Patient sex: F
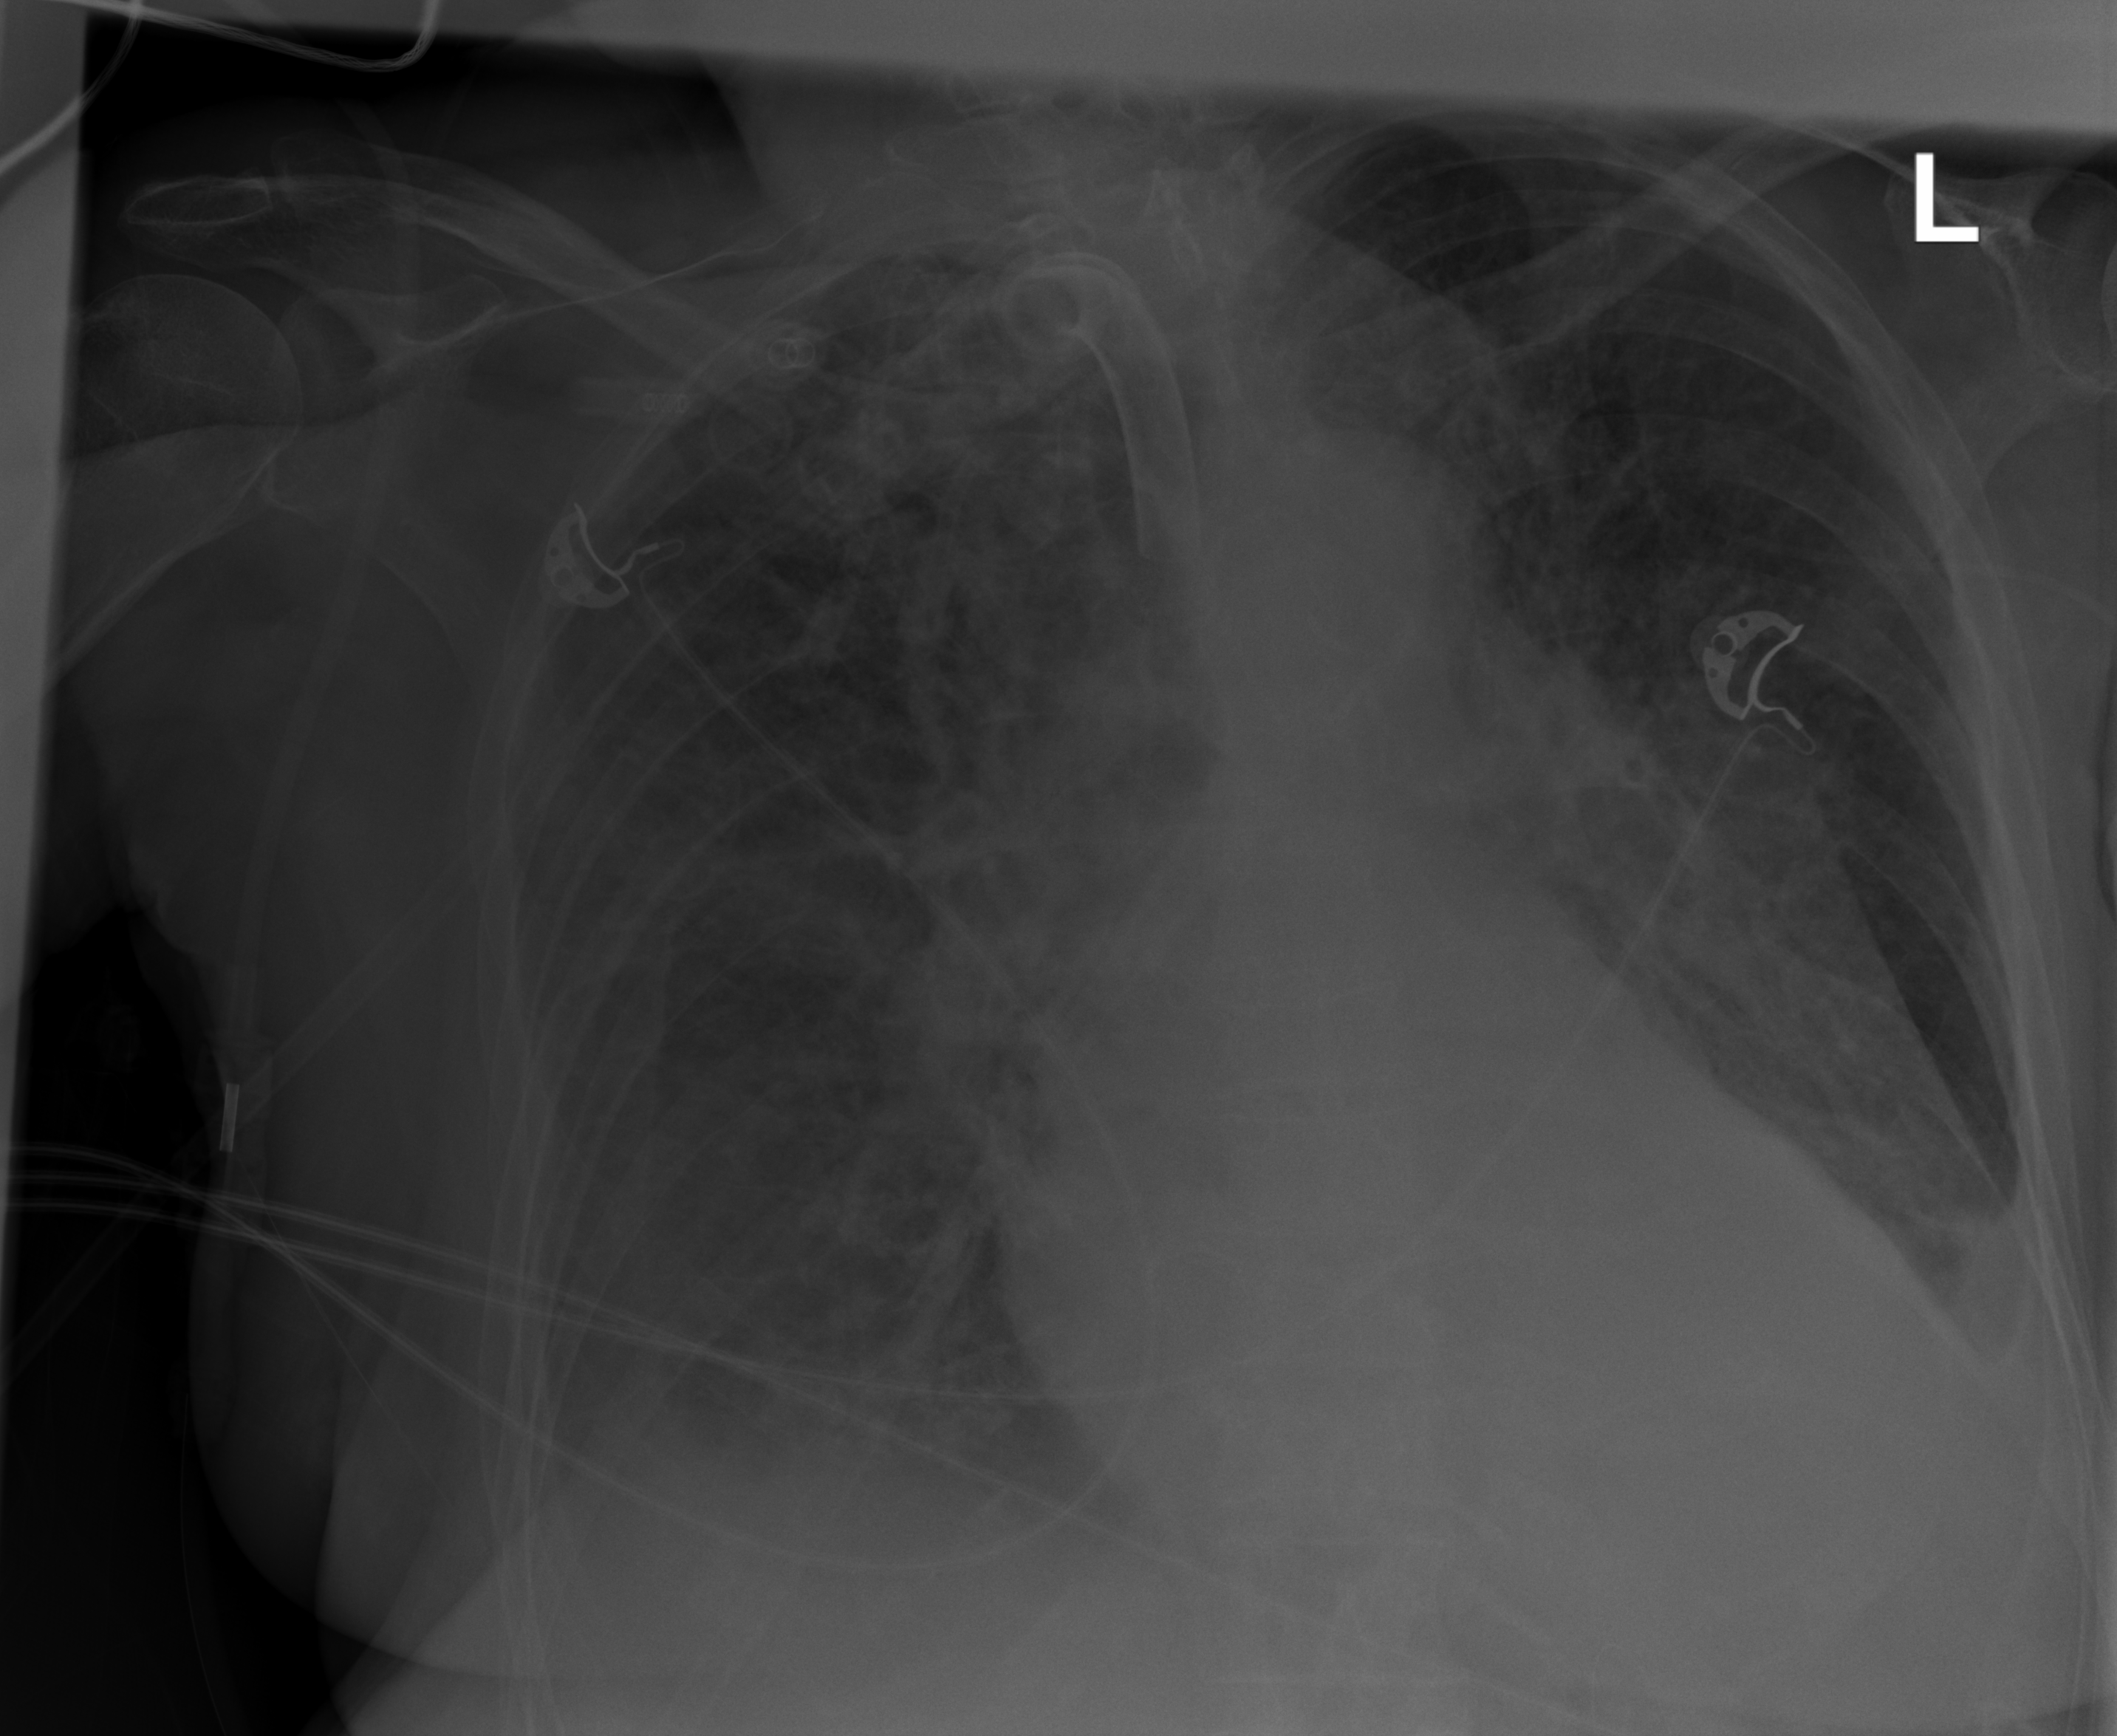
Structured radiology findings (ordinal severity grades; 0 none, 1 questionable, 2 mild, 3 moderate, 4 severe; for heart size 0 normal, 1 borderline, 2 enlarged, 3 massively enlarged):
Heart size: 1
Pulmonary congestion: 2
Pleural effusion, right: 2
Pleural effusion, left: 0
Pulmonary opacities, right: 0
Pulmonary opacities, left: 0
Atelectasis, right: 2
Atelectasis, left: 2